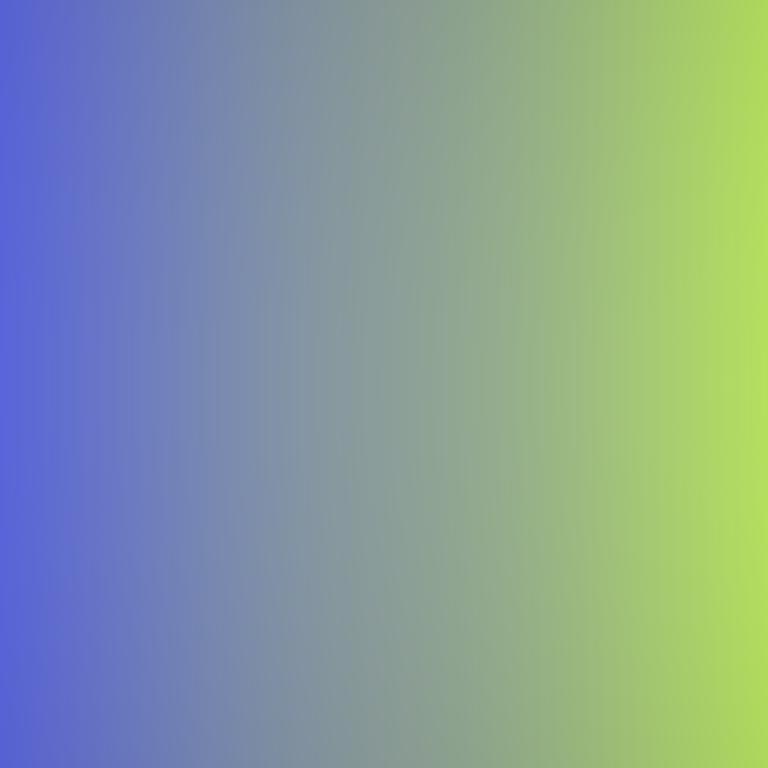
Abstract light effect, smooth gradient from cool blue to soft green, calm atmosphere, diffuse light, no room, no furniture, no objects.